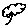
Label: tree